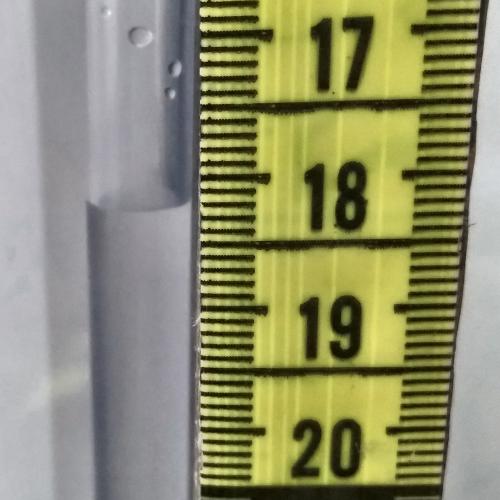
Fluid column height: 18.2 cm